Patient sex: M
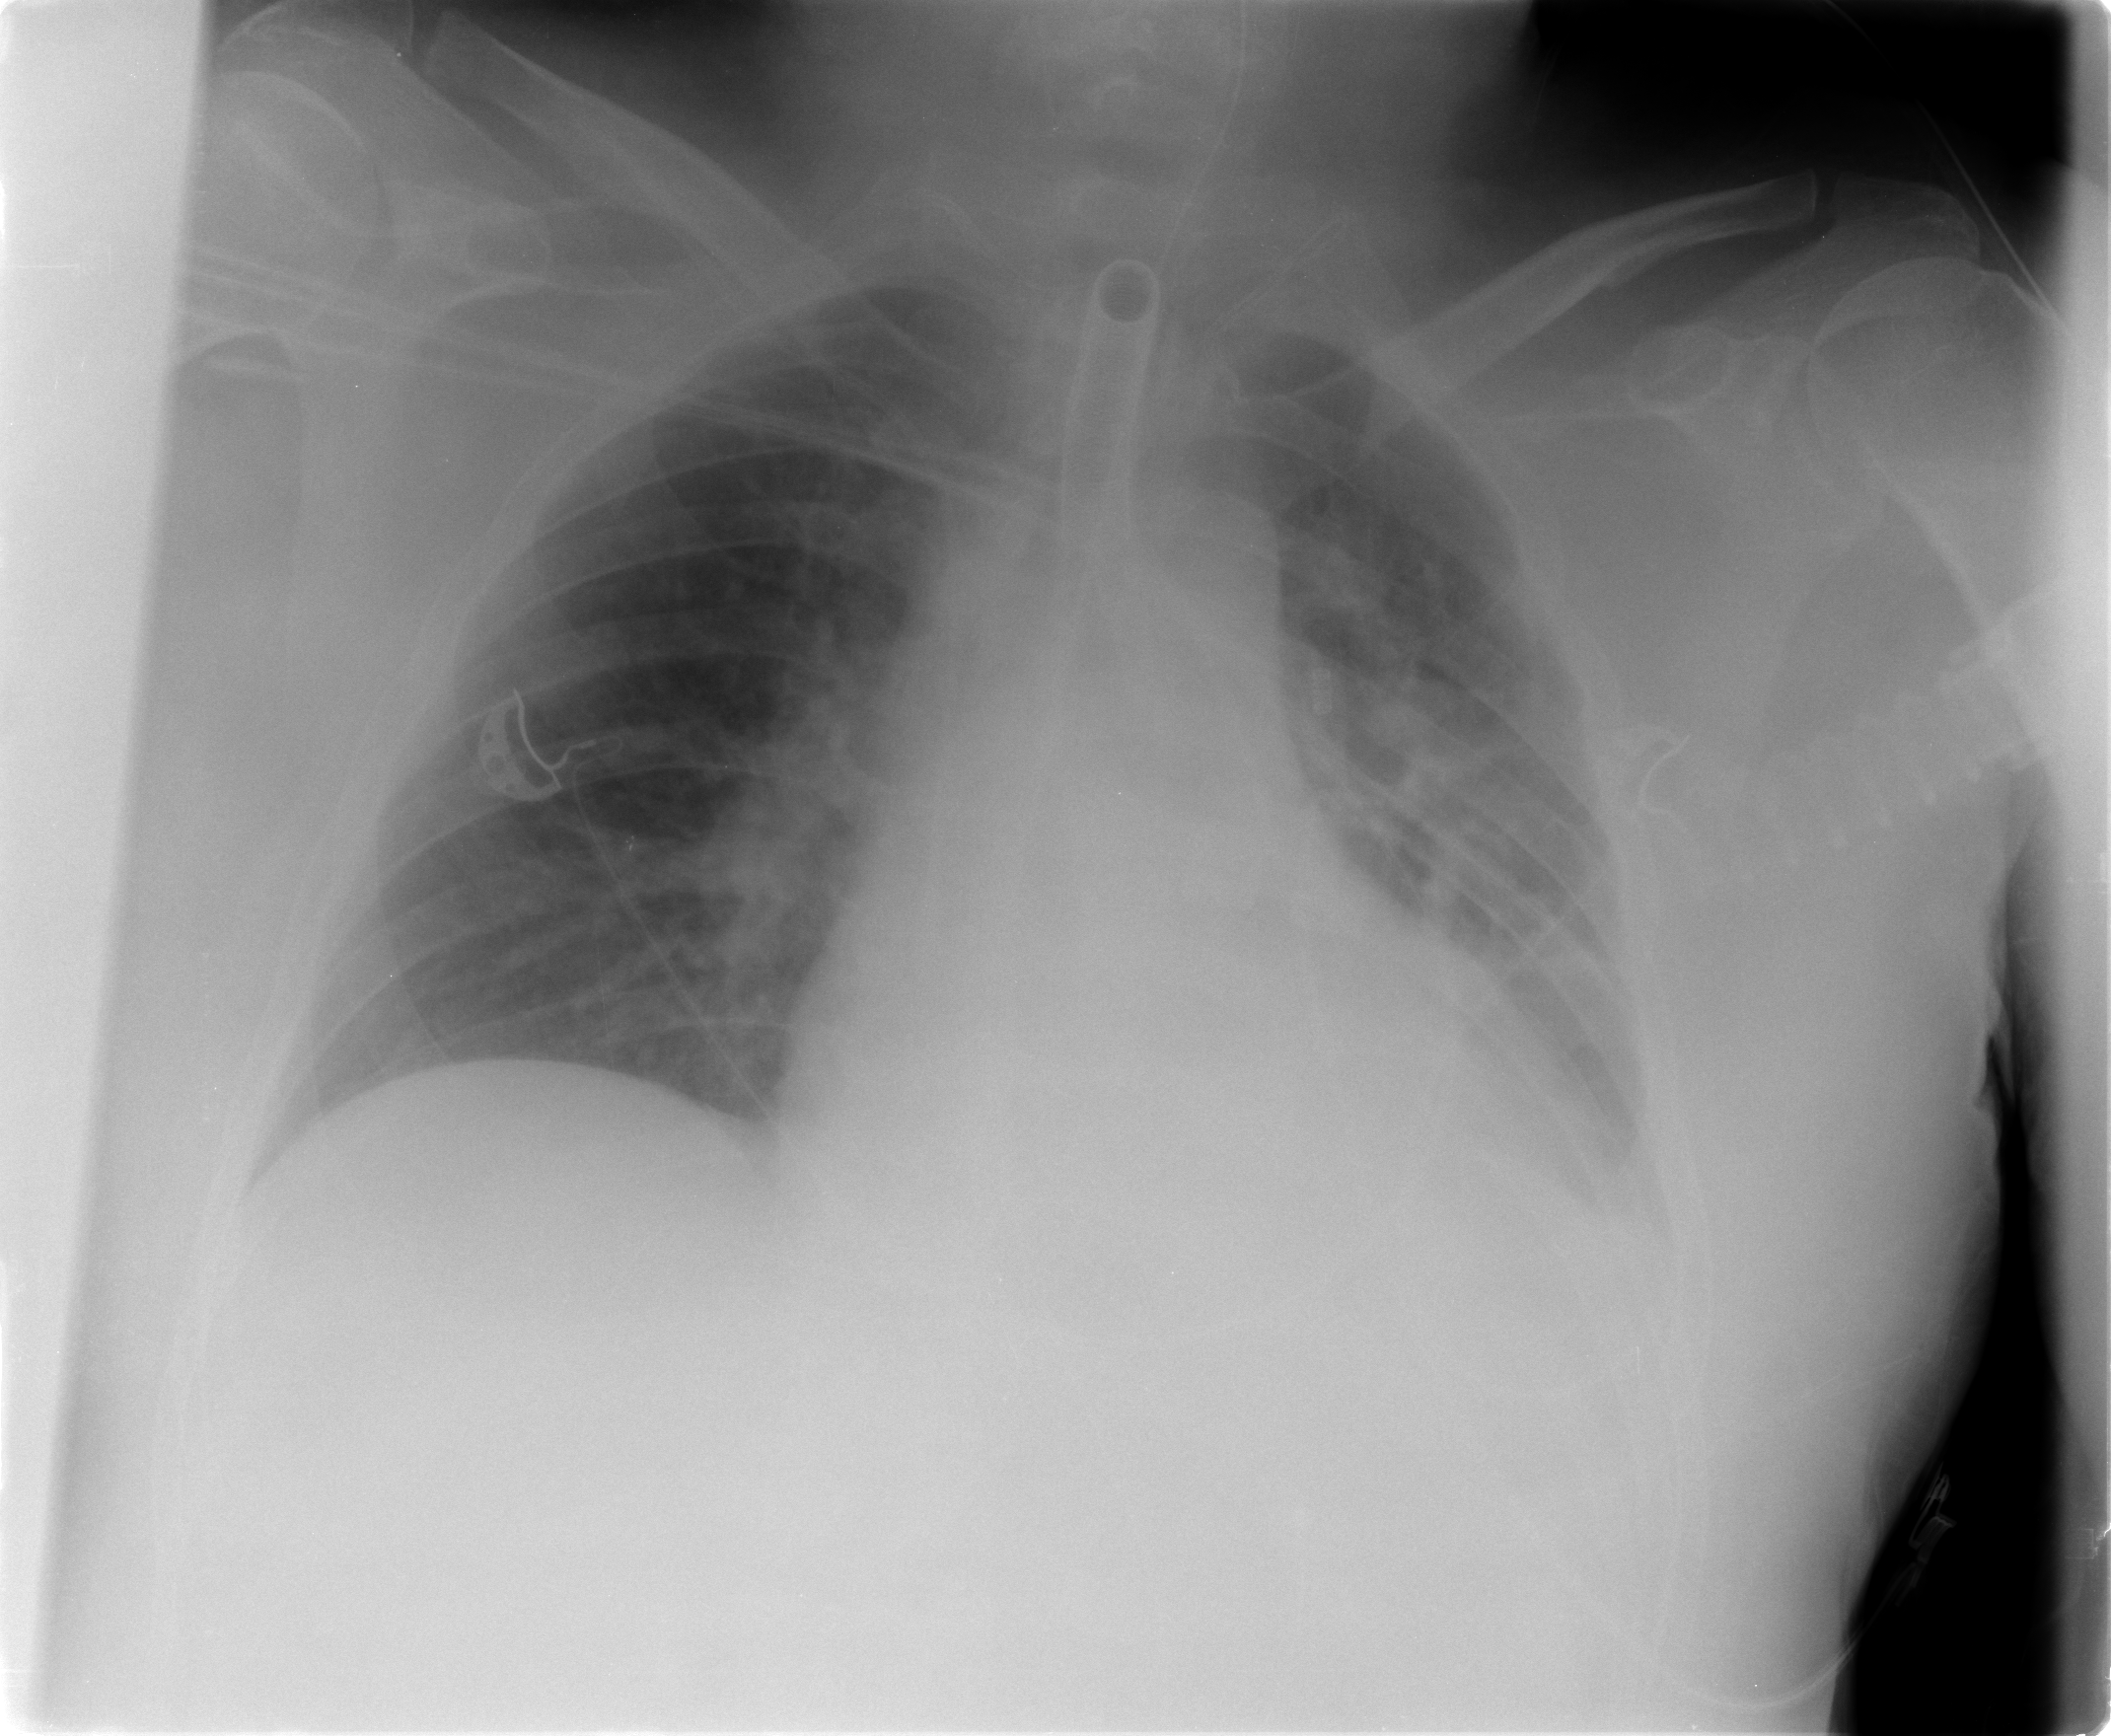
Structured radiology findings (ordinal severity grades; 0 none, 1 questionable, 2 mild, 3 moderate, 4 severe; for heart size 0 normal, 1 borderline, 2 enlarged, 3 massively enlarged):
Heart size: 2
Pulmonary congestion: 2
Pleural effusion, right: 0
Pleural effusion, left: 2
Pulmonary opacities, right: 0
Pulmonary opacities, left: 0
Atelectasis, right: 0
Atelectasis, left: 2